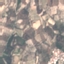
Label: PermanentCrop